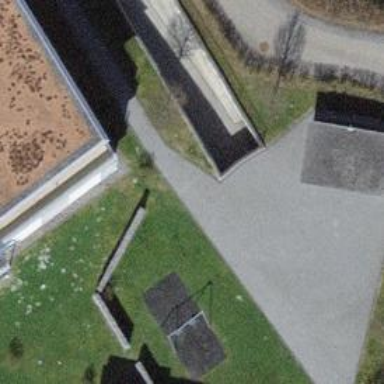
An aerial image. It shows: Playground area for leisure activities on the land.